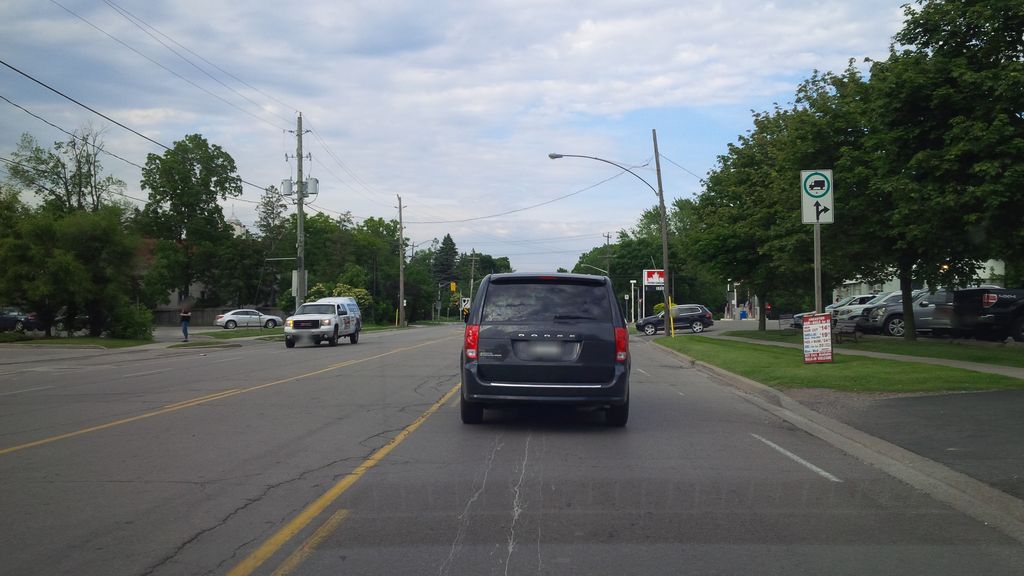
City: hamilton